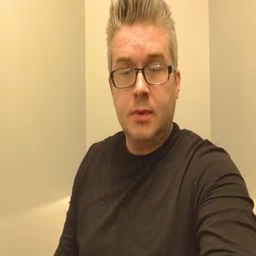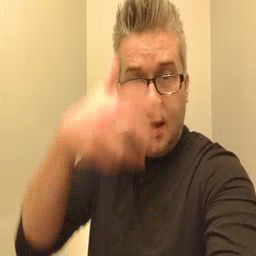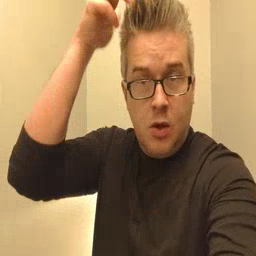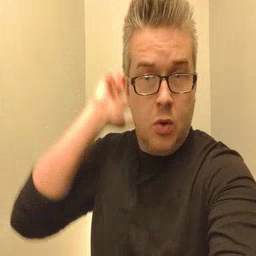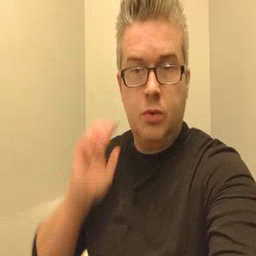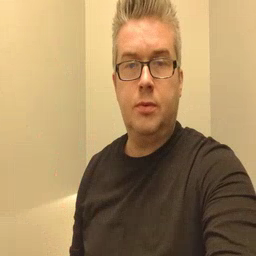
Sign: lion